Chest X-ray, PA view. Patient: 44 years old, sex F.
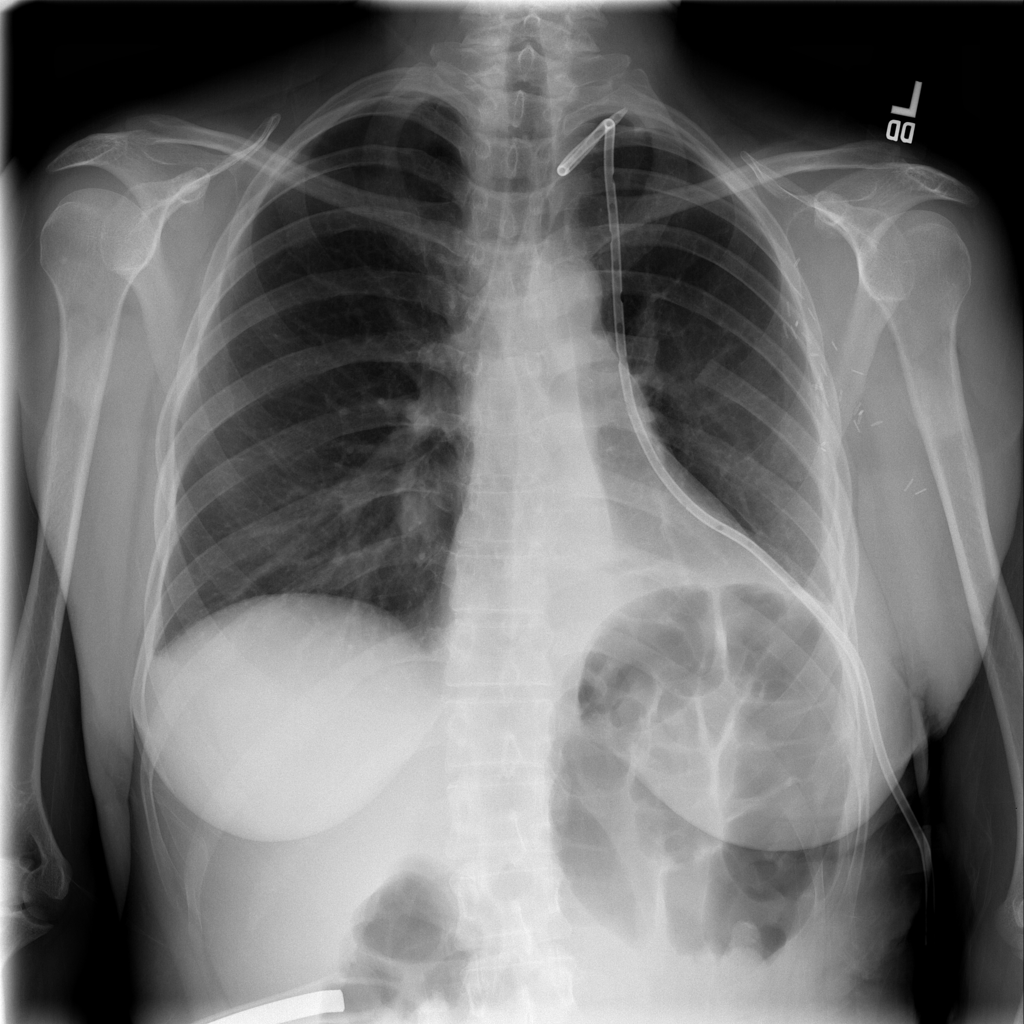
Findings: Infiltration, Pneumothorax